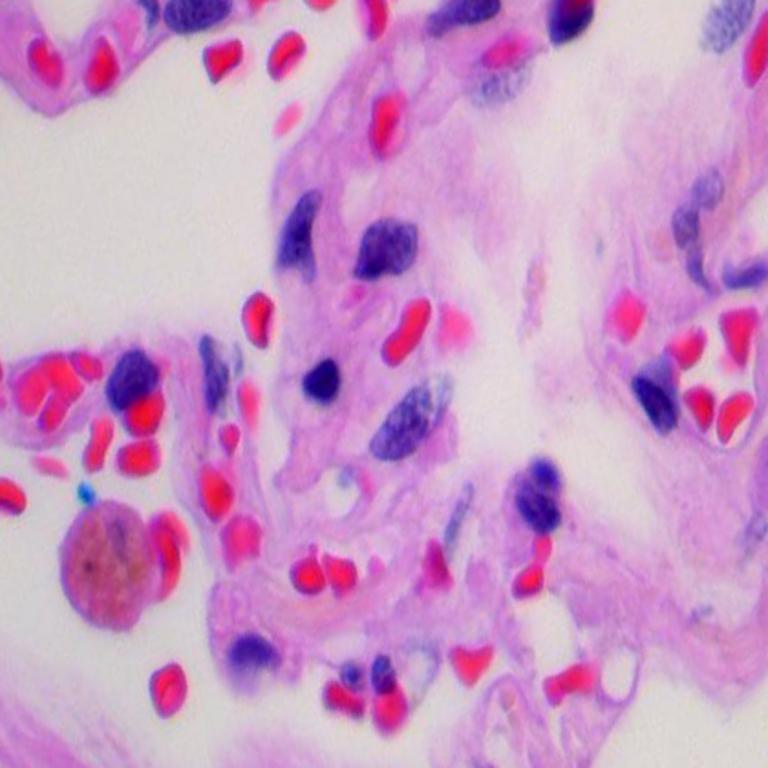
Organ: lung
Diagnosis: benign